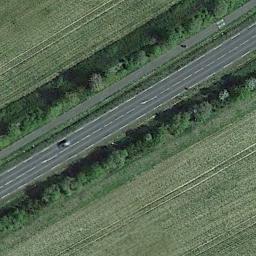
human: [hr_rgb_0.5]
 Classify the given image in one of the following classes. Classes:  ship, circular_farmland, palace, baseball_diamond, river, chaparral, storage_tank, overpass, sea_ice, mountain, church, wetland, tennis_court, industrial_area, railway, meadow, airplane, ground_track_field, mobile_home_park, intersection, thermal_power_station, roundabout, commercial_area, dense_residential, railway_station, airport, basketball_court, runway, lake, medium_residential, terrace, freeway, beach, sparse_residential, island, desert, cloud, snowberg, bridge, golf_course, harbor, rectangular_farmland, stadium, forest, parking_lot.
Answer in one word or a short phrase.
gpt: freeway